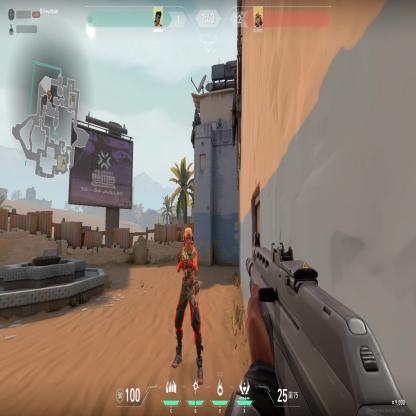
Label: enemy